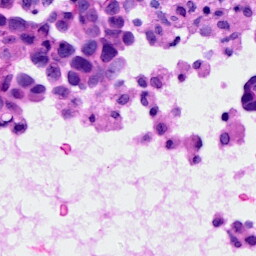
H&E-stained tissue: Ovarian